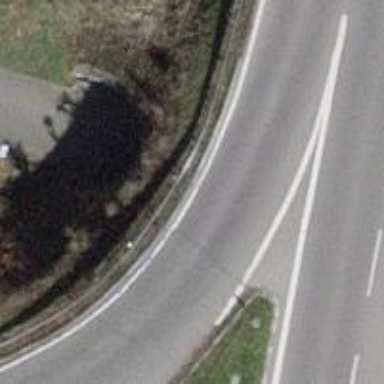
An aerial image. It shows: Tunnel path with asphalt surface.